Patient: sex F, age 86
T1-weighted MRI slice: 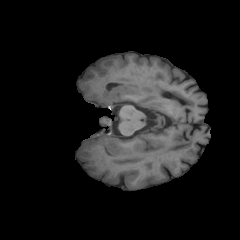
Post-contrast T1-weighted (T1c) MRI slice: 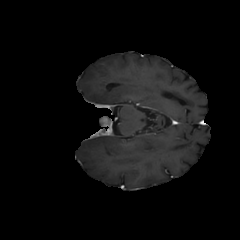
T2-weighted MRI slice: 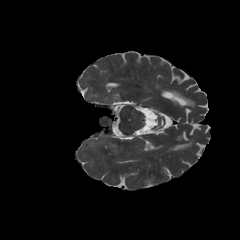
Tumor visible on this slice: no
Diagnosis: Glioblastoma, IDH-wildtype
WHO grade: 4